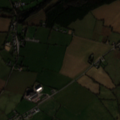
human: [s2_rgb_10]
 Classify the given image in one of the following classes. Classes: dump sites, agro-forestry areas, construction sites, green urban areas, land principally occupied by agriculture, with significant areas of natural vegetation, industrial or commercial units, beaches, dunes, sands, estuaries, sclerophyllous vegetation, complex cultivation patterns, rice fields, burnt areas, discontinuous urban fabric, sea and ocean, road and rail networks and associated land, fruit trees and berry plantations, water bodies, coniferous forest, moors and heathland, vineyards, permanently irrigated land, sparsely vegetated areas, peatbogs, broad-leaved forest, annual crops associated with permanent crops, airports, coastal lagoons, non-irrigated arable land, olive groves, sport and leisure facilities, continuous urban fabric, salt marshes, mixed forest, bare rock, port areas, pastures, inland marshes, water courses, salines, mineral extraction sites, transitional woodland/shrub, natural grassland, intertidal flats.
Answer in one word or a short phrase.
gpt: non-irrigated arable land, pastures, coniferous forest